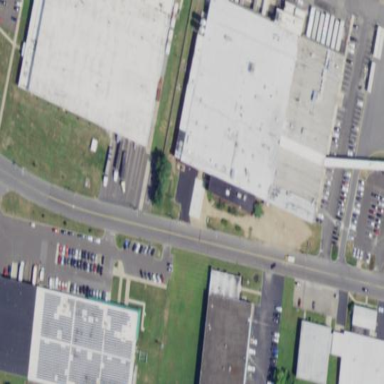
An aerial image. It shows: Industrial building.